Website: lowes
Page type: billing-address
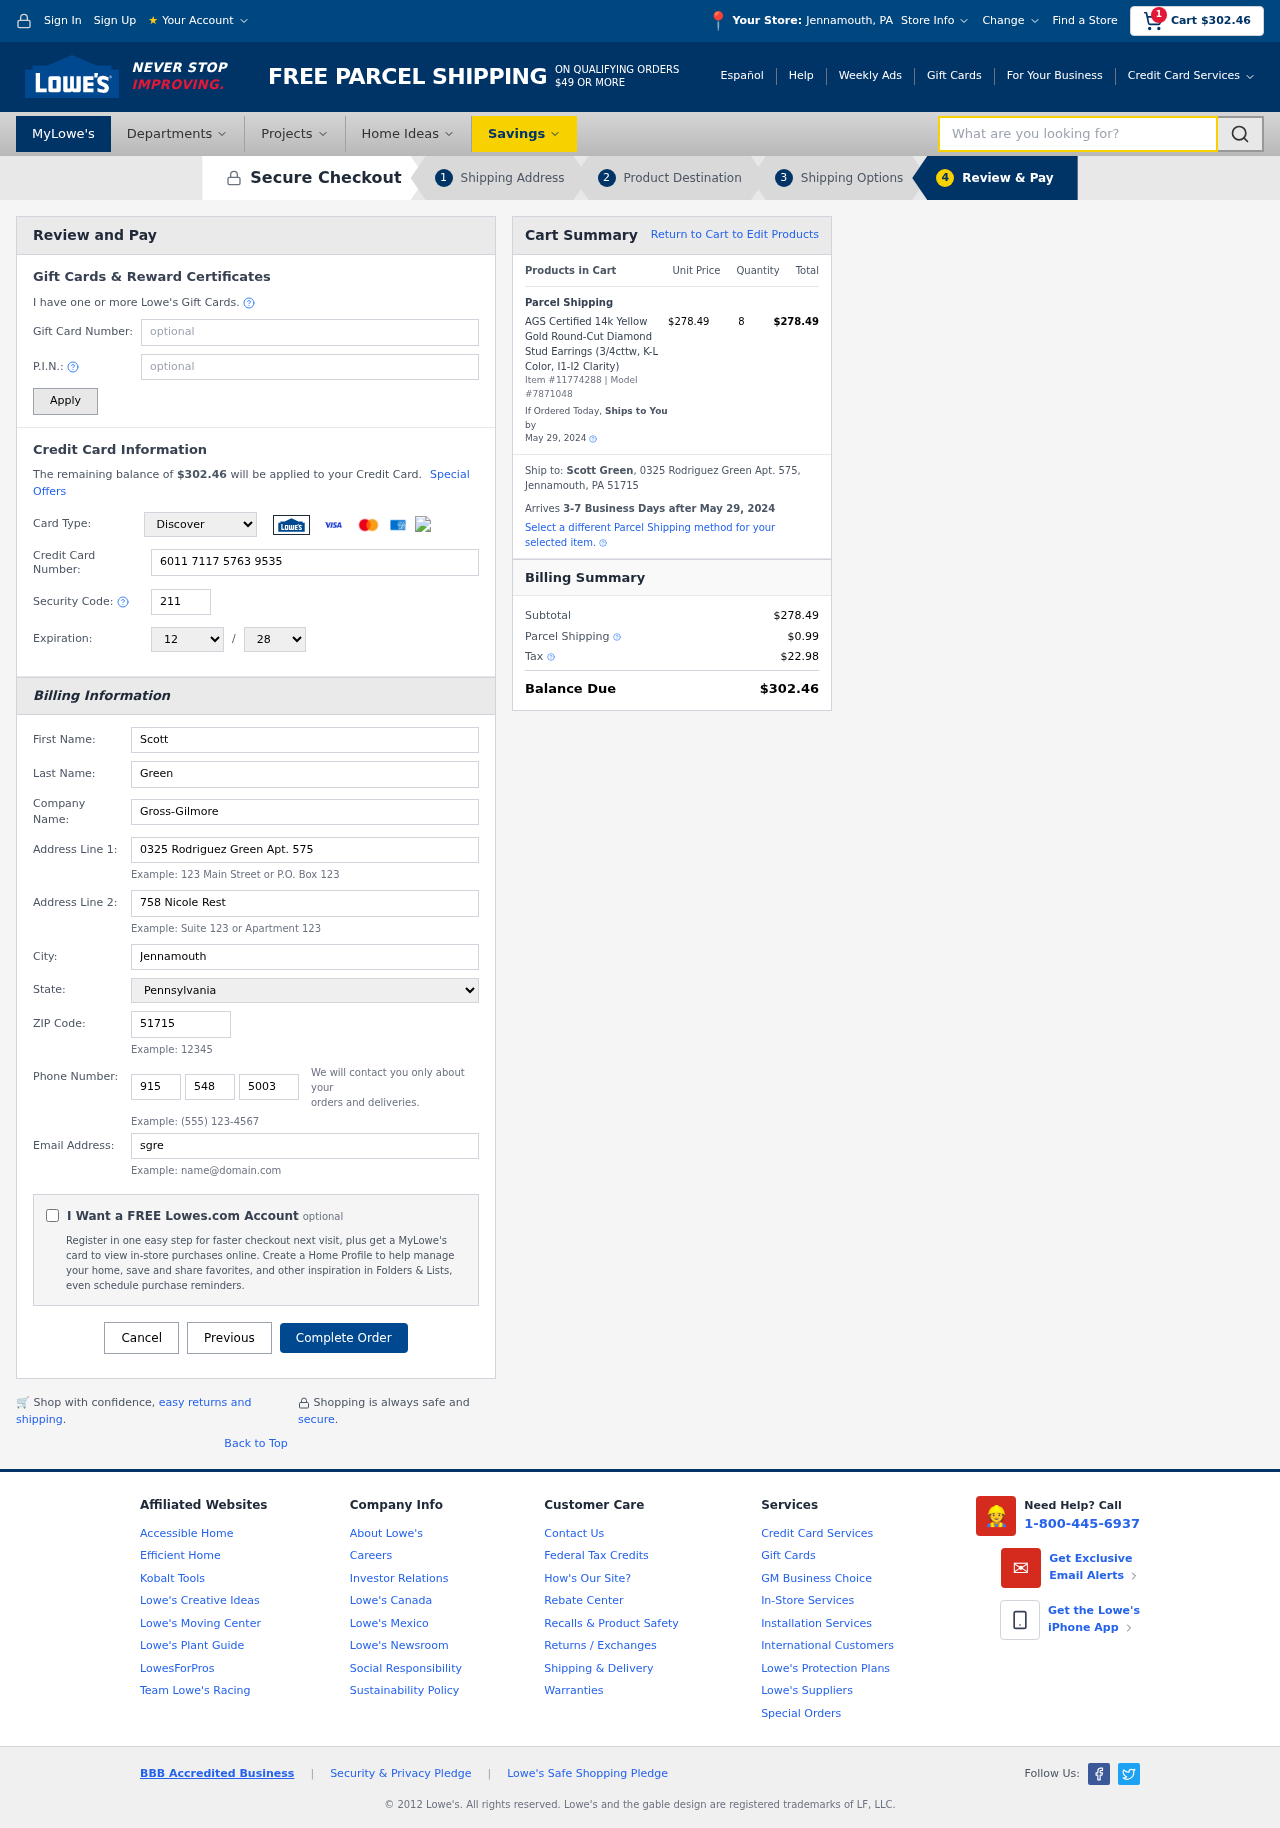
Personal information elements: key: PII_CARD_CVV
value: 211
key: PII_CARD_EXPIRY_MONTH
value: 12
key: PII_CARD_EXPIRY_YEAR
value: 28
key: PII_CARD_NUMBER
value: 6011 7117 5763 9535
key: PII_CARD_TYPE
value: Discover
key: PII_CITY
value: Jennamouth
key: PII_CITY_STATE
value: Jennamouth, PA
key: PII_COMPANY
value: Gross-Gilmore
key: PII_EMAIL
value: sgreen@gmail.com
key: PII_FIRSTNAME
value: Scott
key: PII_FULLNAME
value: Scott Green
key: PII_LASTNAME
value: Green
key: PII_PHONE_AREA
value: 915
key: PII_PHONE_PREFIX
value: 548
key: PII_PHONE_SUFFIX
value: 5003
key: PII_POSTCODE
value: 51715
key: PII_STATE
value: Pennsylvania
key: PII_STREET
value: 0325 Rodriguez Green Apt. 575
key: PII_STREET2
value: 758 Nicole Rest
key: PII_CITY_STATE_ZIP
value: Jennamouth, PA 51715
Product elements: key: PRODUCT1_NAME
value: AGS Certified 14k Yellow Gold Round-Cut Diamond Stud Earrings (3/4cttw, K-L Color, I1-I2 Clarity)
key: PRODUCT1_PRICE
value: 278.49
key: PRODUCT1_QUANTITY
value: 8
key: PRODUCT_ITEM_NUMBER
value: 11774288
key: PRODUCT_MODEL_NUMBER
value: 7871048
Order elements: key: ORDER_SUBTOTAL
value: $302.46
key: ORDER_TOTAL
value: $302.46
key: ORDER_SHIPPING_DATE
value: May 29, 2024
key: ORDER_SUBTOTAL
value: $278.49
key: ORDER_DELIVERY_DATE
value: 3-7 Business Days after May 29, 2024
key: ORDER_SHIPPING_DATE2
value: May 29, 2024
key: ORDER_SUBTOTAL2
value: $278.49
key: ORDER_SHIPPING_COST
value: $0.99
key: ORDER_TAX
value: $22.98
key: ORDER_TOTAL2
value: $302.46
Search elements: key: HEADER_SEARCH
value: What are you looking for?